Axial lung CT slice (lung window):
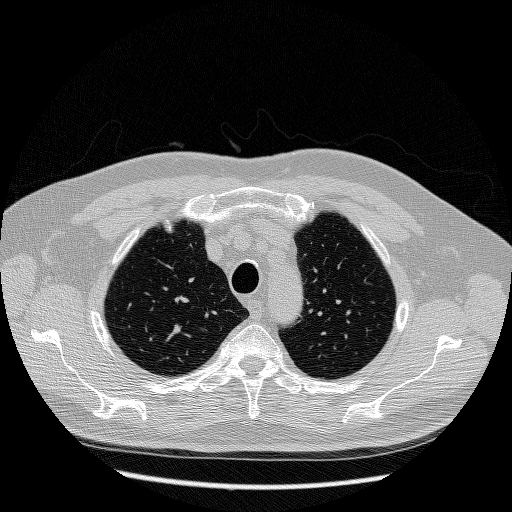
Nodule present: no